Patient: sex F, age 57
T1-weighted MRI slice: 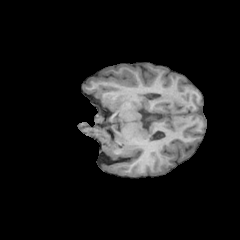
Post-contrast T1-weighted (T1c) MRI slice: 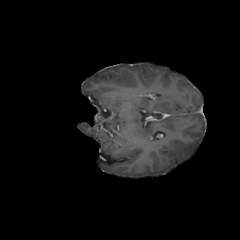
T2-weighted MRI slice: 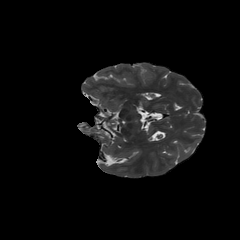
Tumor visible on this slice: no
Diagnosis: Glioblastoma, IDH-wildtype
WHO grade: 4